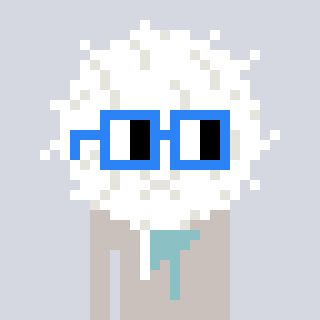
a pixel art character with square blue glasses, a cottonball-shaped head and a foggrey-colored body on a cool background